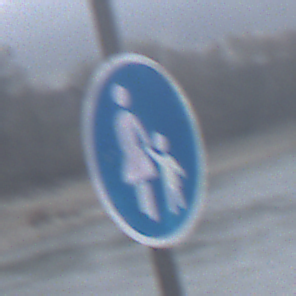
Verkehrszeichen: Gehweg
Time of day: MorningAfternoon
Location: Outdoor (Suburban)
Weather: Overcast
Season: NotSpecified
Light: Natural